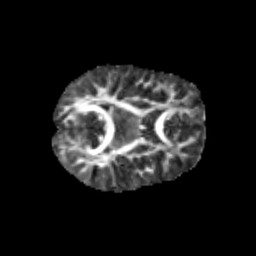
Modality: FA
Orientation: axial
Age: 9
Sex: female
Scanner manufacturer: siemens
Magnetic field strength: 3 T
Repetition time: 3.8 s
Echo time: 0.07 s